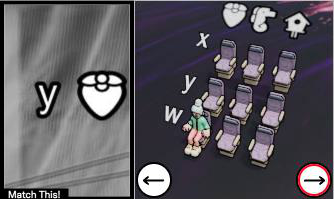
Task: seats
Answer: no